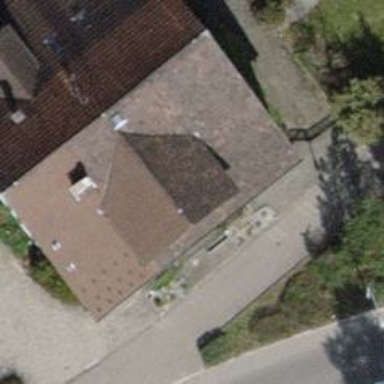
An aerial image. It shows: Building with tiled roof.